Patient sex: F
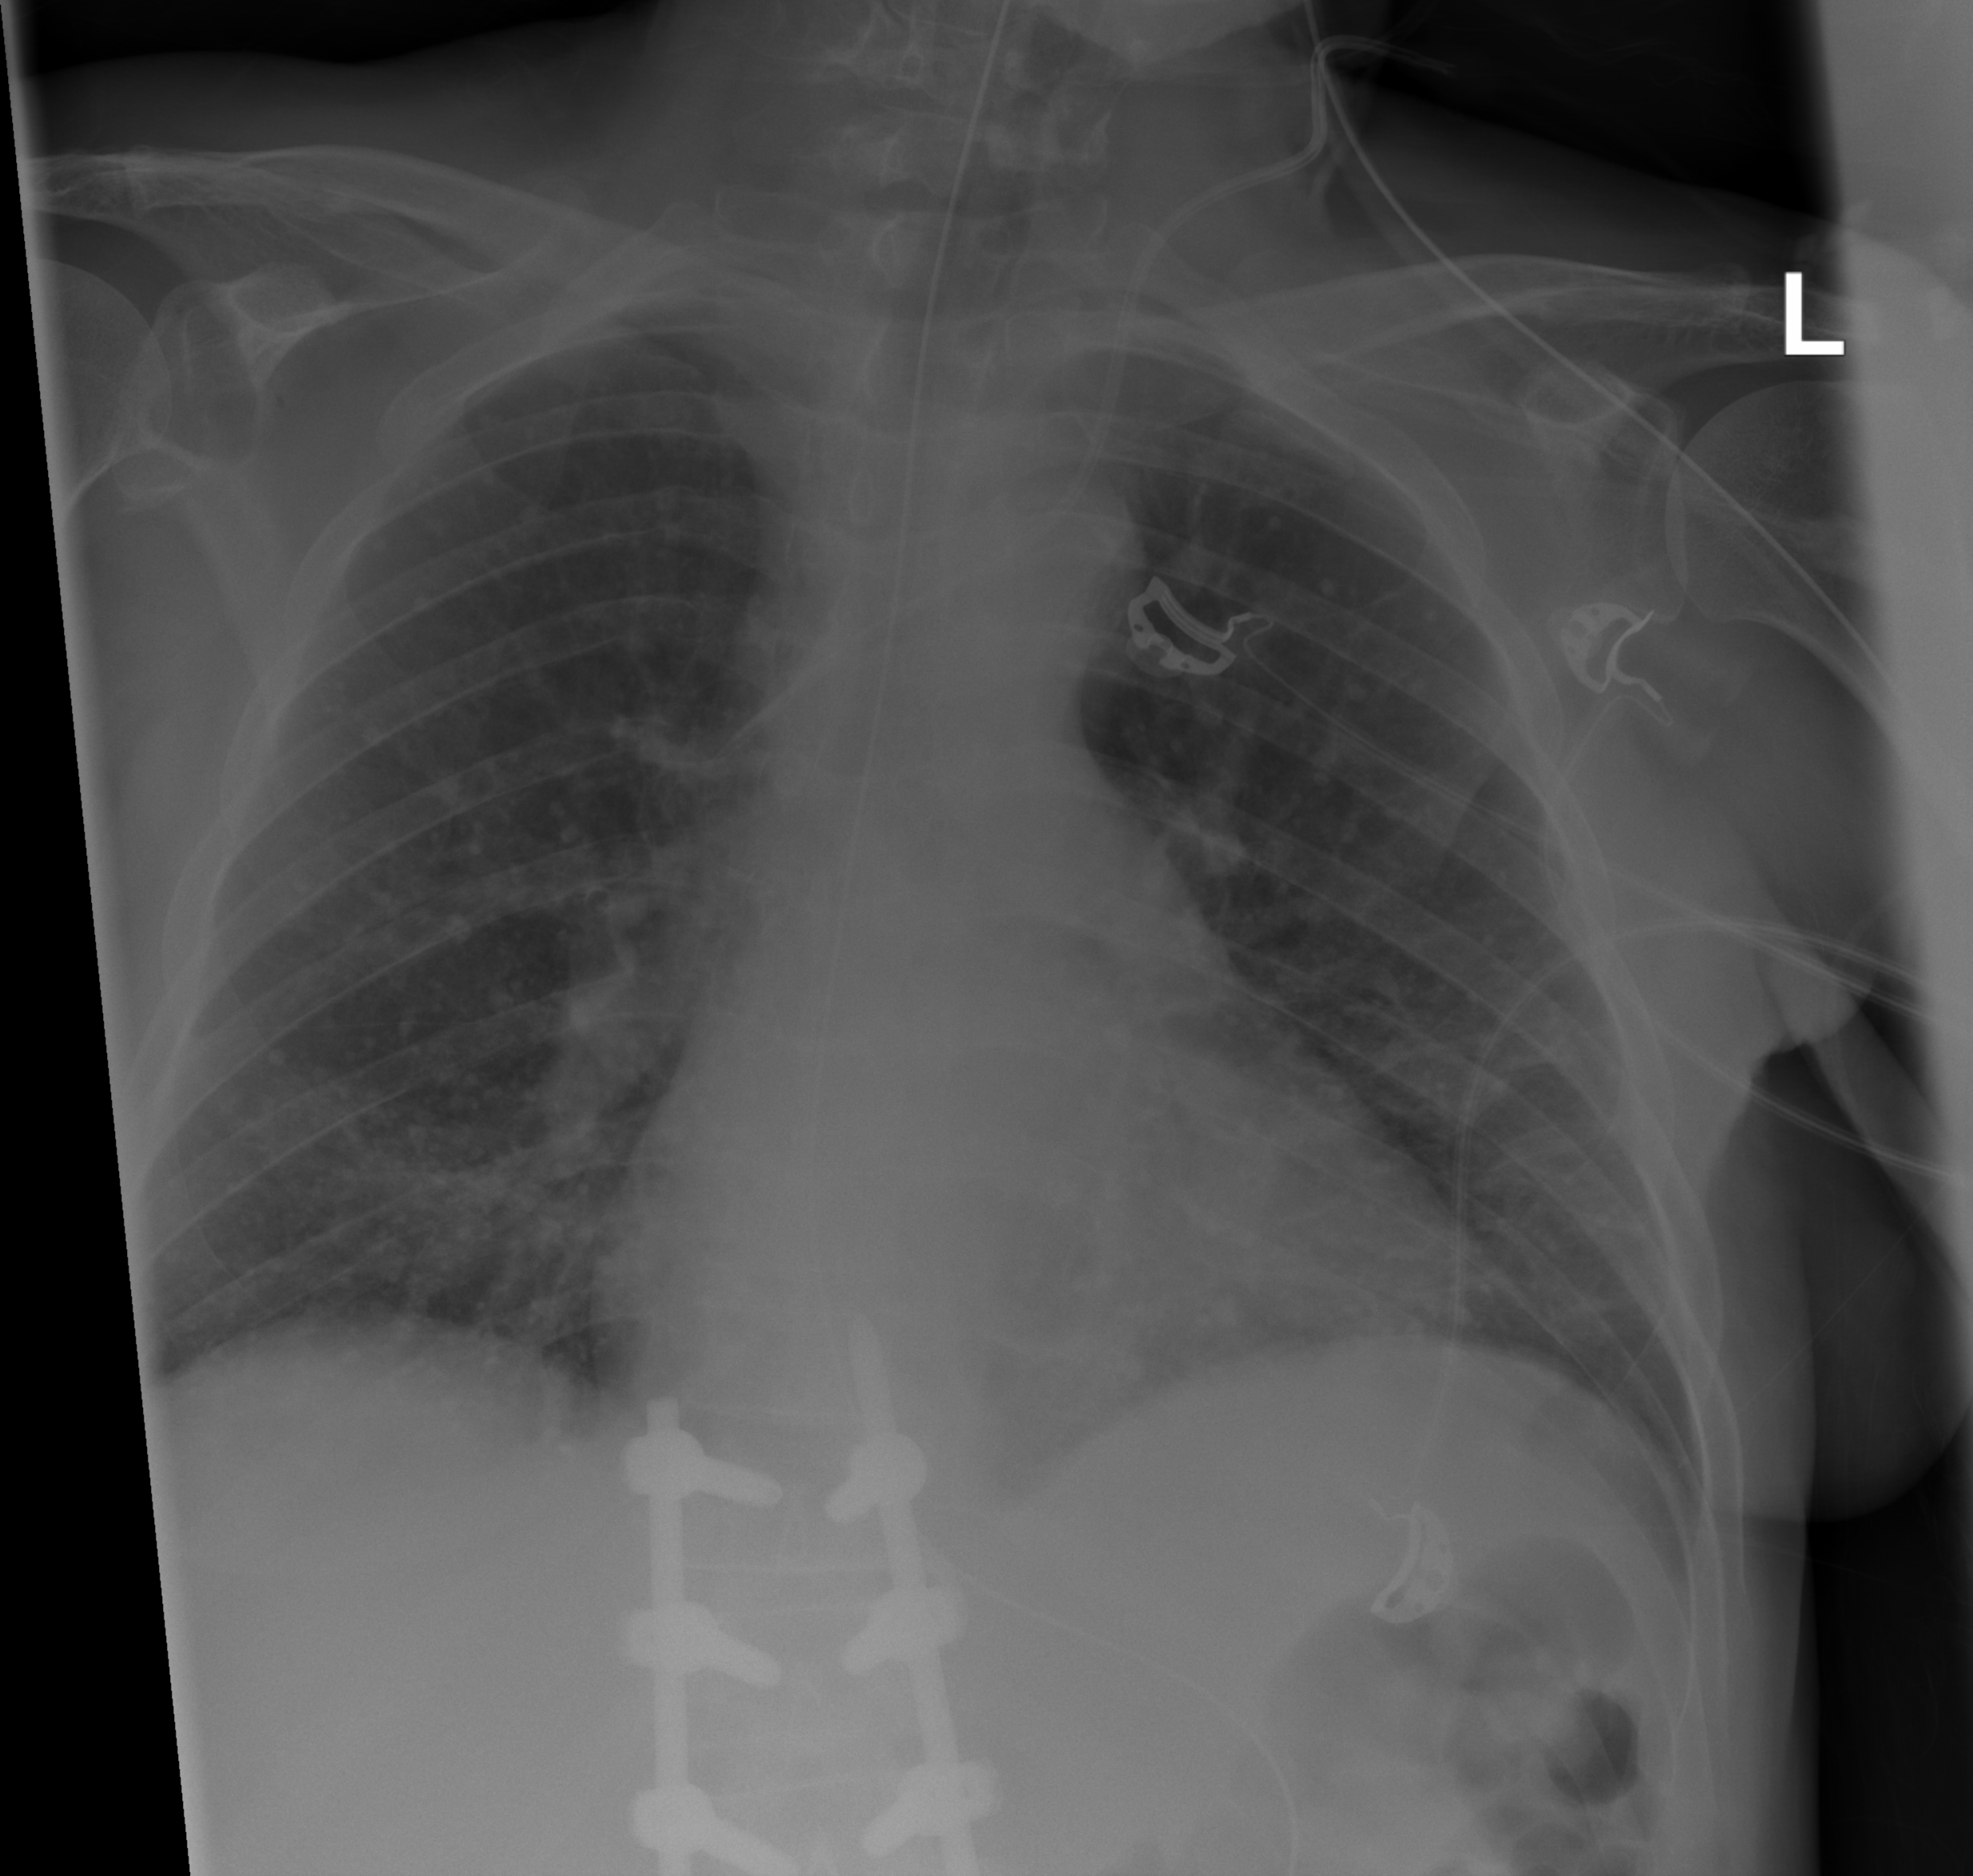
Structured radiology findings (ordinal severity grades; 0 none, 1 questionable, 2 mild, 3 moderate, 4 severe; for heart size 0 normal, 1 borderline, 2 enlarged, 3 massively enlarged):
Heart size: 1
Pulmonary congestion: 1
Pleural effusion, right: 0
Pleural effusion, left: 0
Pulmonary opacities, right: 0
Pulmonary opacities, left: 0
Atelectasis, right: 2
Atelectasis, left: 2